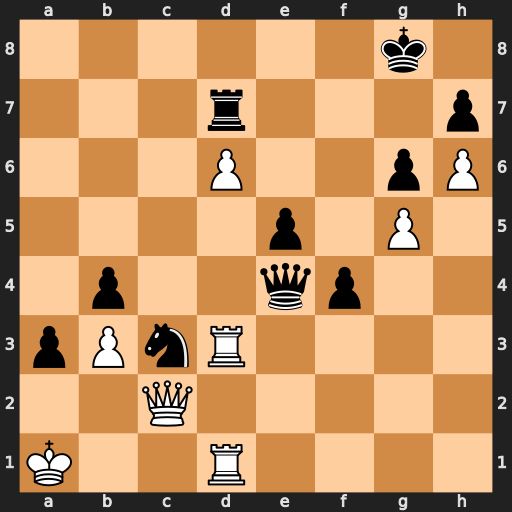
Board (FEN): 6k1/3r3p/3P2pP/4p1P1/1p2qp2/pPnR4/2Q5/K2R4
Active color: w
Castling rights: -
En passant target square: -
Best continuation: Rxc3 Qxc2 Rxc2